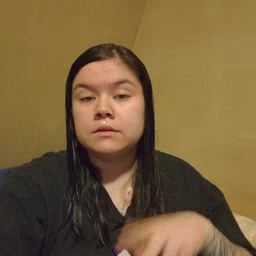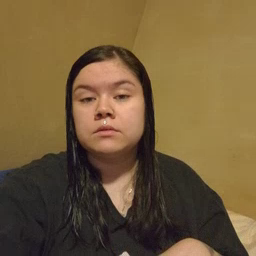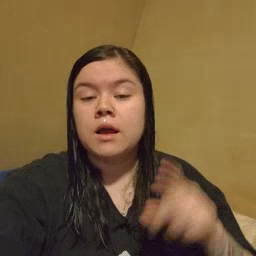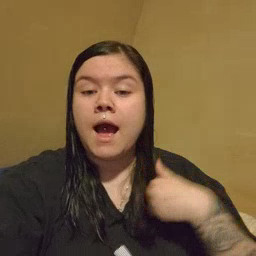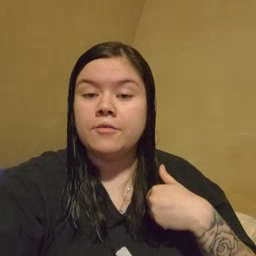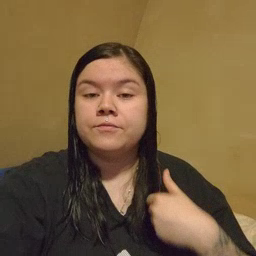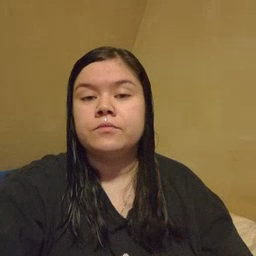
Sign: have